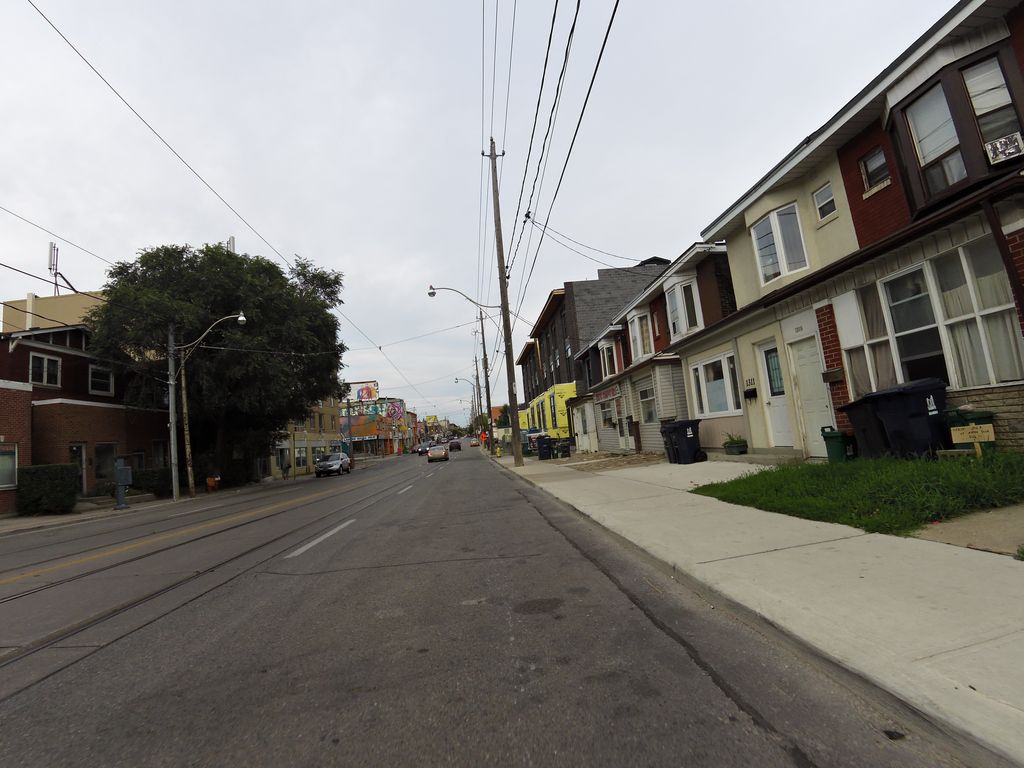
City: toronto